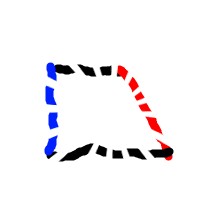
Shape: trapezoid